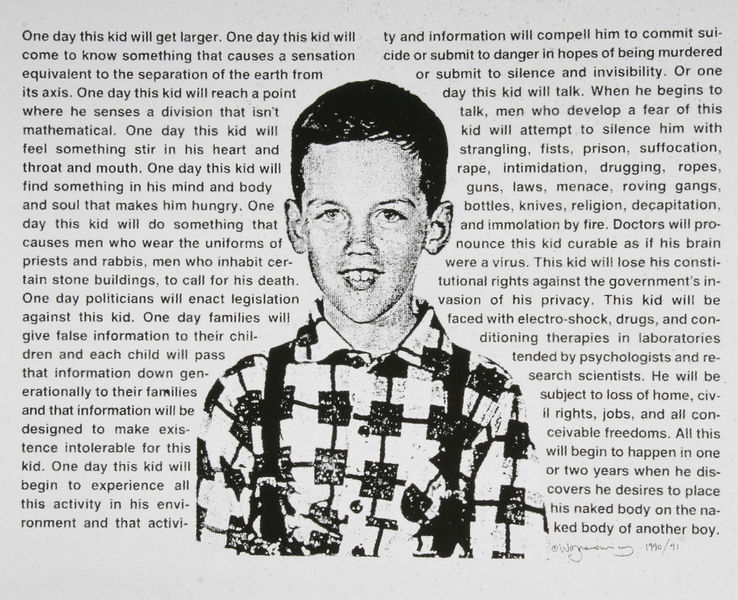
Titel: Untitled
Künstler: David Wojnarowicz
Schlagwörter: weiß, mund, nase, schwarz, muster, hemd, augen, porträt, kind, ohren, lächeln, schrift, amerika, lesen, junge, lachen, karos, stolz, knabe, buch, bub, druck, schwarz weiß, illustration, text, zeitung, worte, buchdruck, buchseite, art, usa, hosenträger, englisch, pop art, pop, hemp